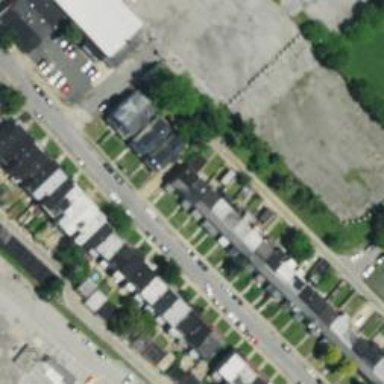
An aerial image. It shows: Alley classified as service road.